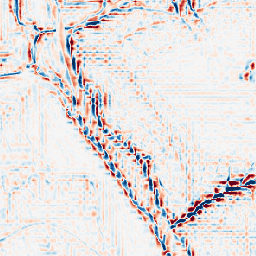
Category: wavelet
Decomposition family: wavelet_dwt
Decomposition parameters: wavelet: db2
level: 3
Upsampling method: quartic
Upsampling parameters: scale: 2
Upsampling scale: 2